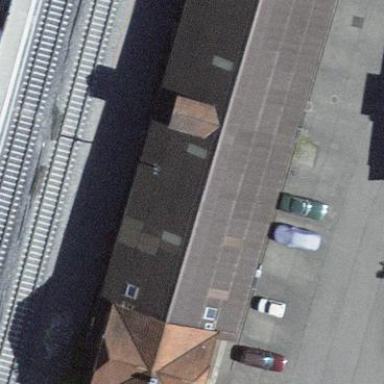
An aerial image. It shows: Warehouse.